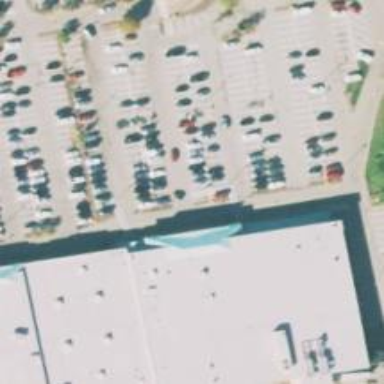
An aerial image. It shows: Parking space.